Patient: sex M, age 52
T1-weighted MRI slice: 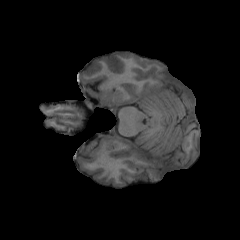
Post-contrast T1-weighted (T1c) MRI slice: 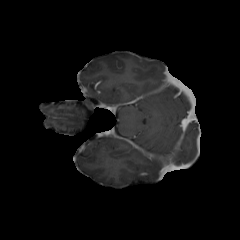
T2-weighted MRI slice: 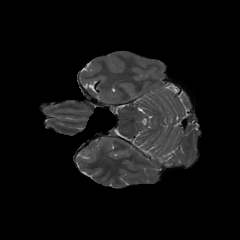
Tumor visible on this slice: no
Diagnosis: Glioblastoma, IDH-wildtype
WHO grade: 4